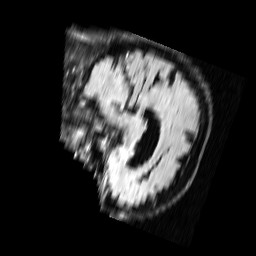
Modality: FLAIR
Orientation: sagittal
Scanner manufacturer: siemens
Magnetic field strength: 1.5 T
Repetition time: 9.11 s
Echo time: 0.111 s